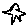
Label: star